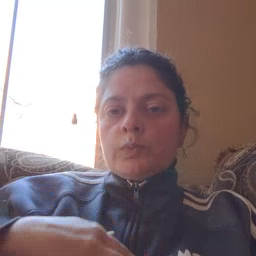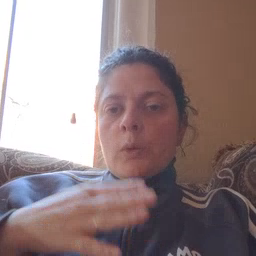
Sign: close